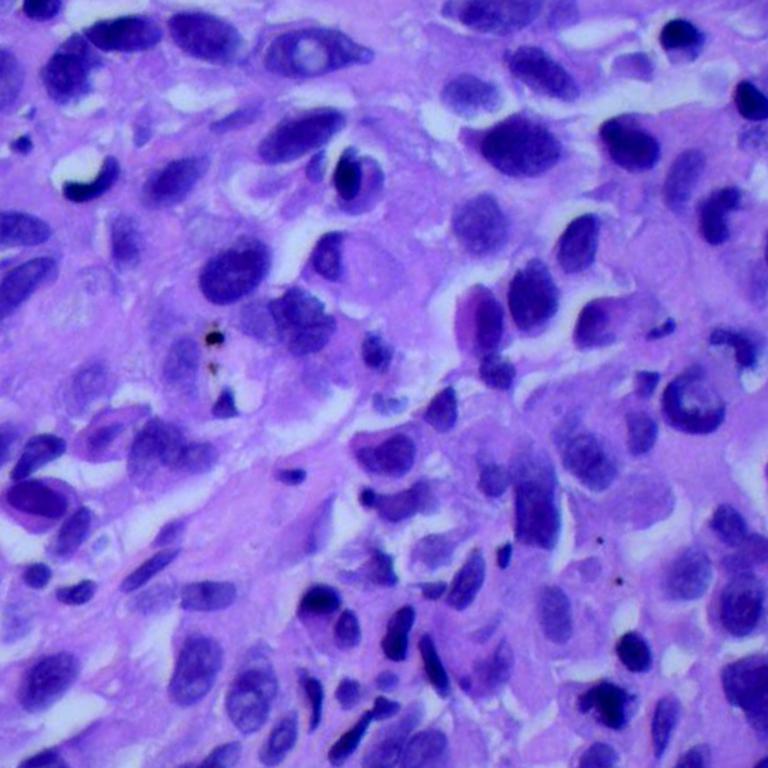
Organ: lung
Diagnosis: adenocarcinomas